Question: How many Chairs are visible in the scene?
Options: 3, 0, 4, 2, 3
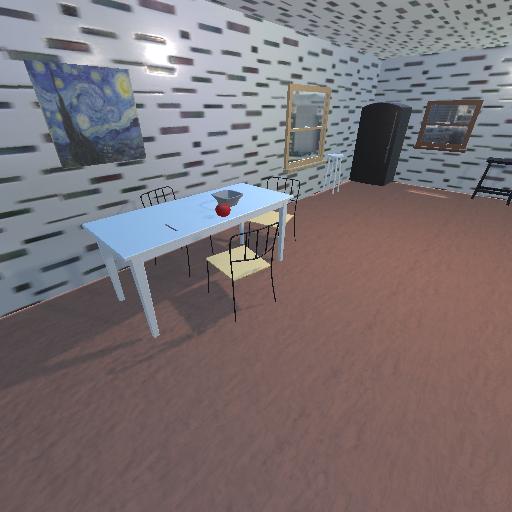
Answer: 3